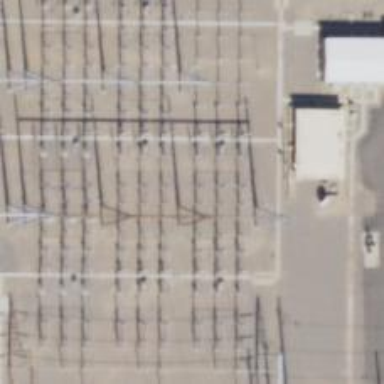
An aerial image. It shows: Switch for power supply.